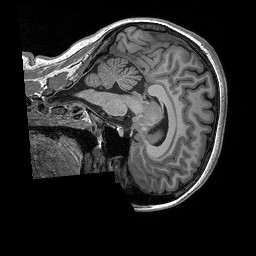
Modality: T1w
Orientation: sagittal
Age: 28
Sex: female
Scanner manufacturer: siemens
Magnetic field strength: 3 T
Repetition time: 2.3 s
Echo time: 0.00298 s